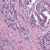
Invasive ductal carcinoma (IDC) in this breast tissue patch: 1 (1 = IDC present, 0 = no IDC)